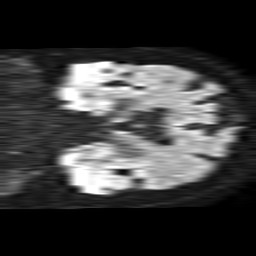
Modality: TRACE
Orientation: coronal
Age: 79
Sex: male
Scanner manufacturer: philips
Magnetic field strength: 1.5 T
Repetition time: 4.6 s
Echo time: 0.08631 s